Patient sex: M
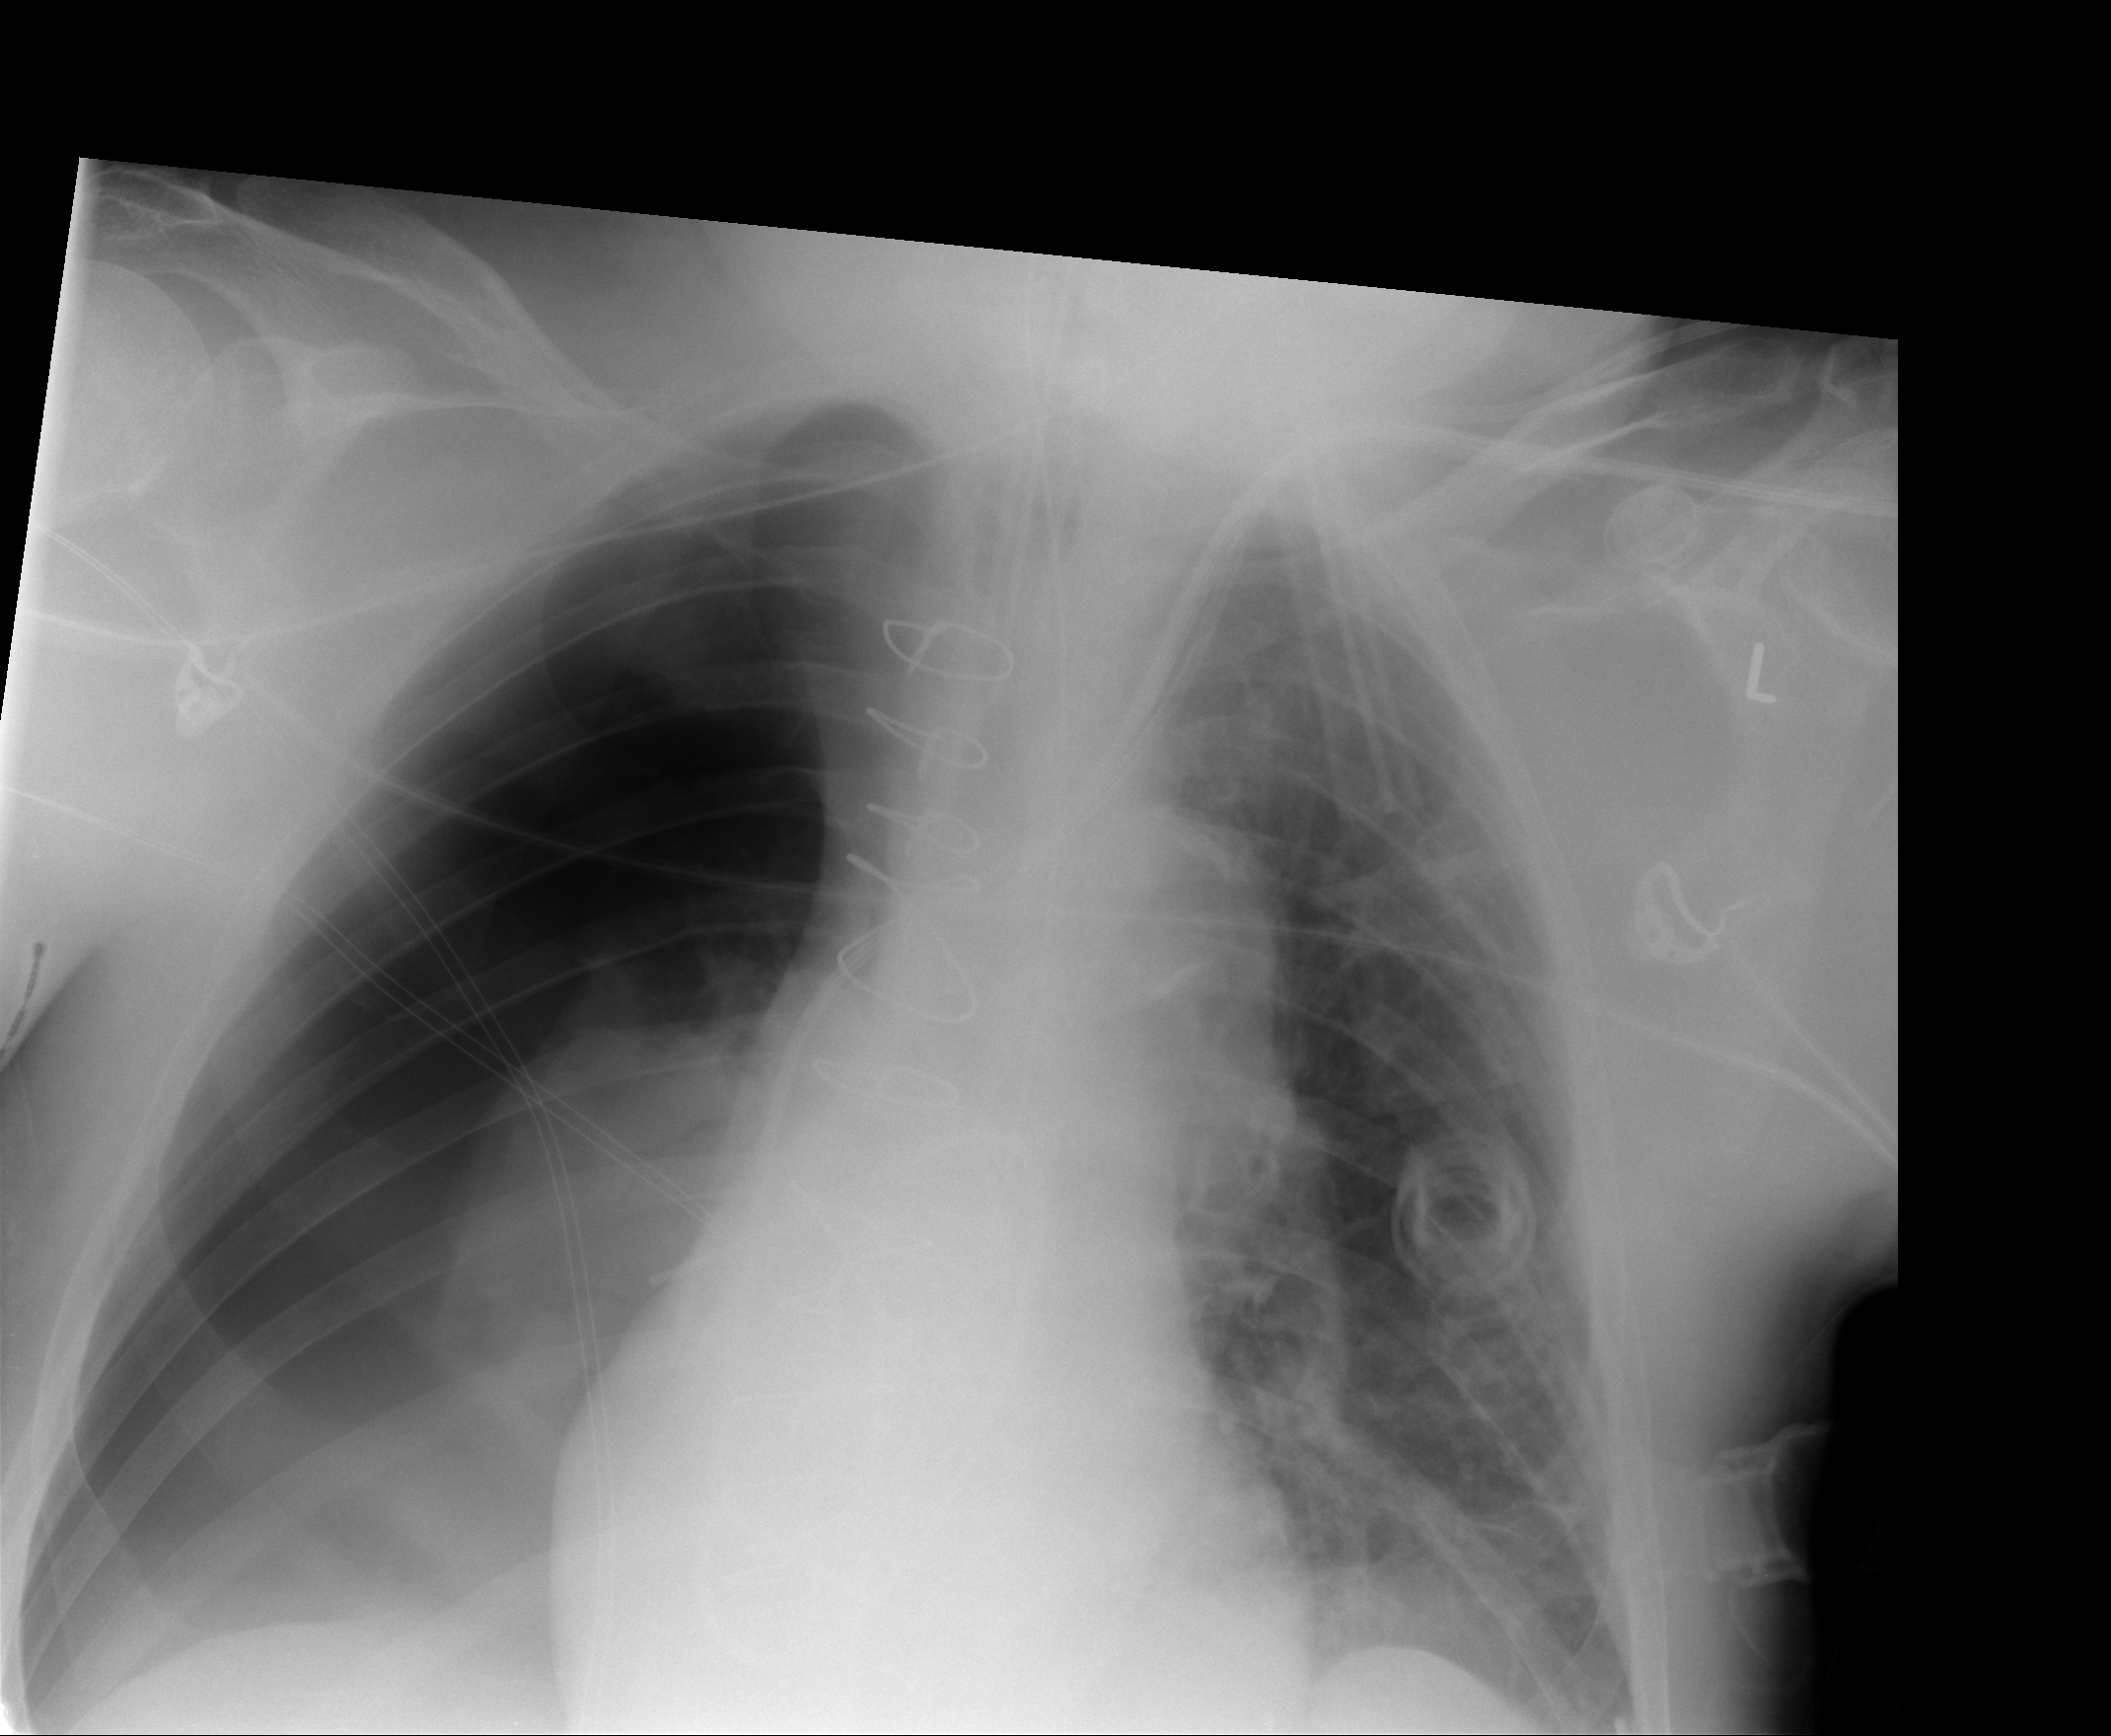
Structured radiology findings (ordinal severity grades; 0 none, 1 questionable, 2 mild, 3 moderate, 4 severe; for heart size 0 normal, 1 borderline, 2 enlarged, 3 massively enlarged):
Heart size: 0
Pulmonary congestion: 1
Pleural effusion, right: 2
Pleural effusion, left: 0
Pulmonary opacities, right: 0
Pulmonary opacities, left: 0
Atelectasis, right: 4
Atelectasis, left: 2